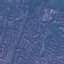
Land use / land cover: Residential